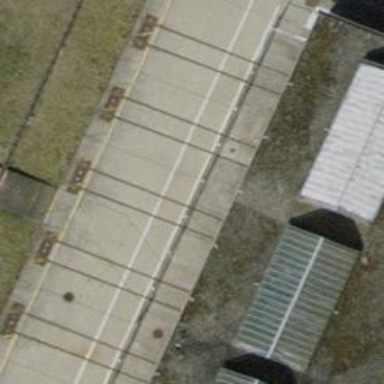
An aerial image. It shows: Railway yard with one track in service.